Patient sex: M
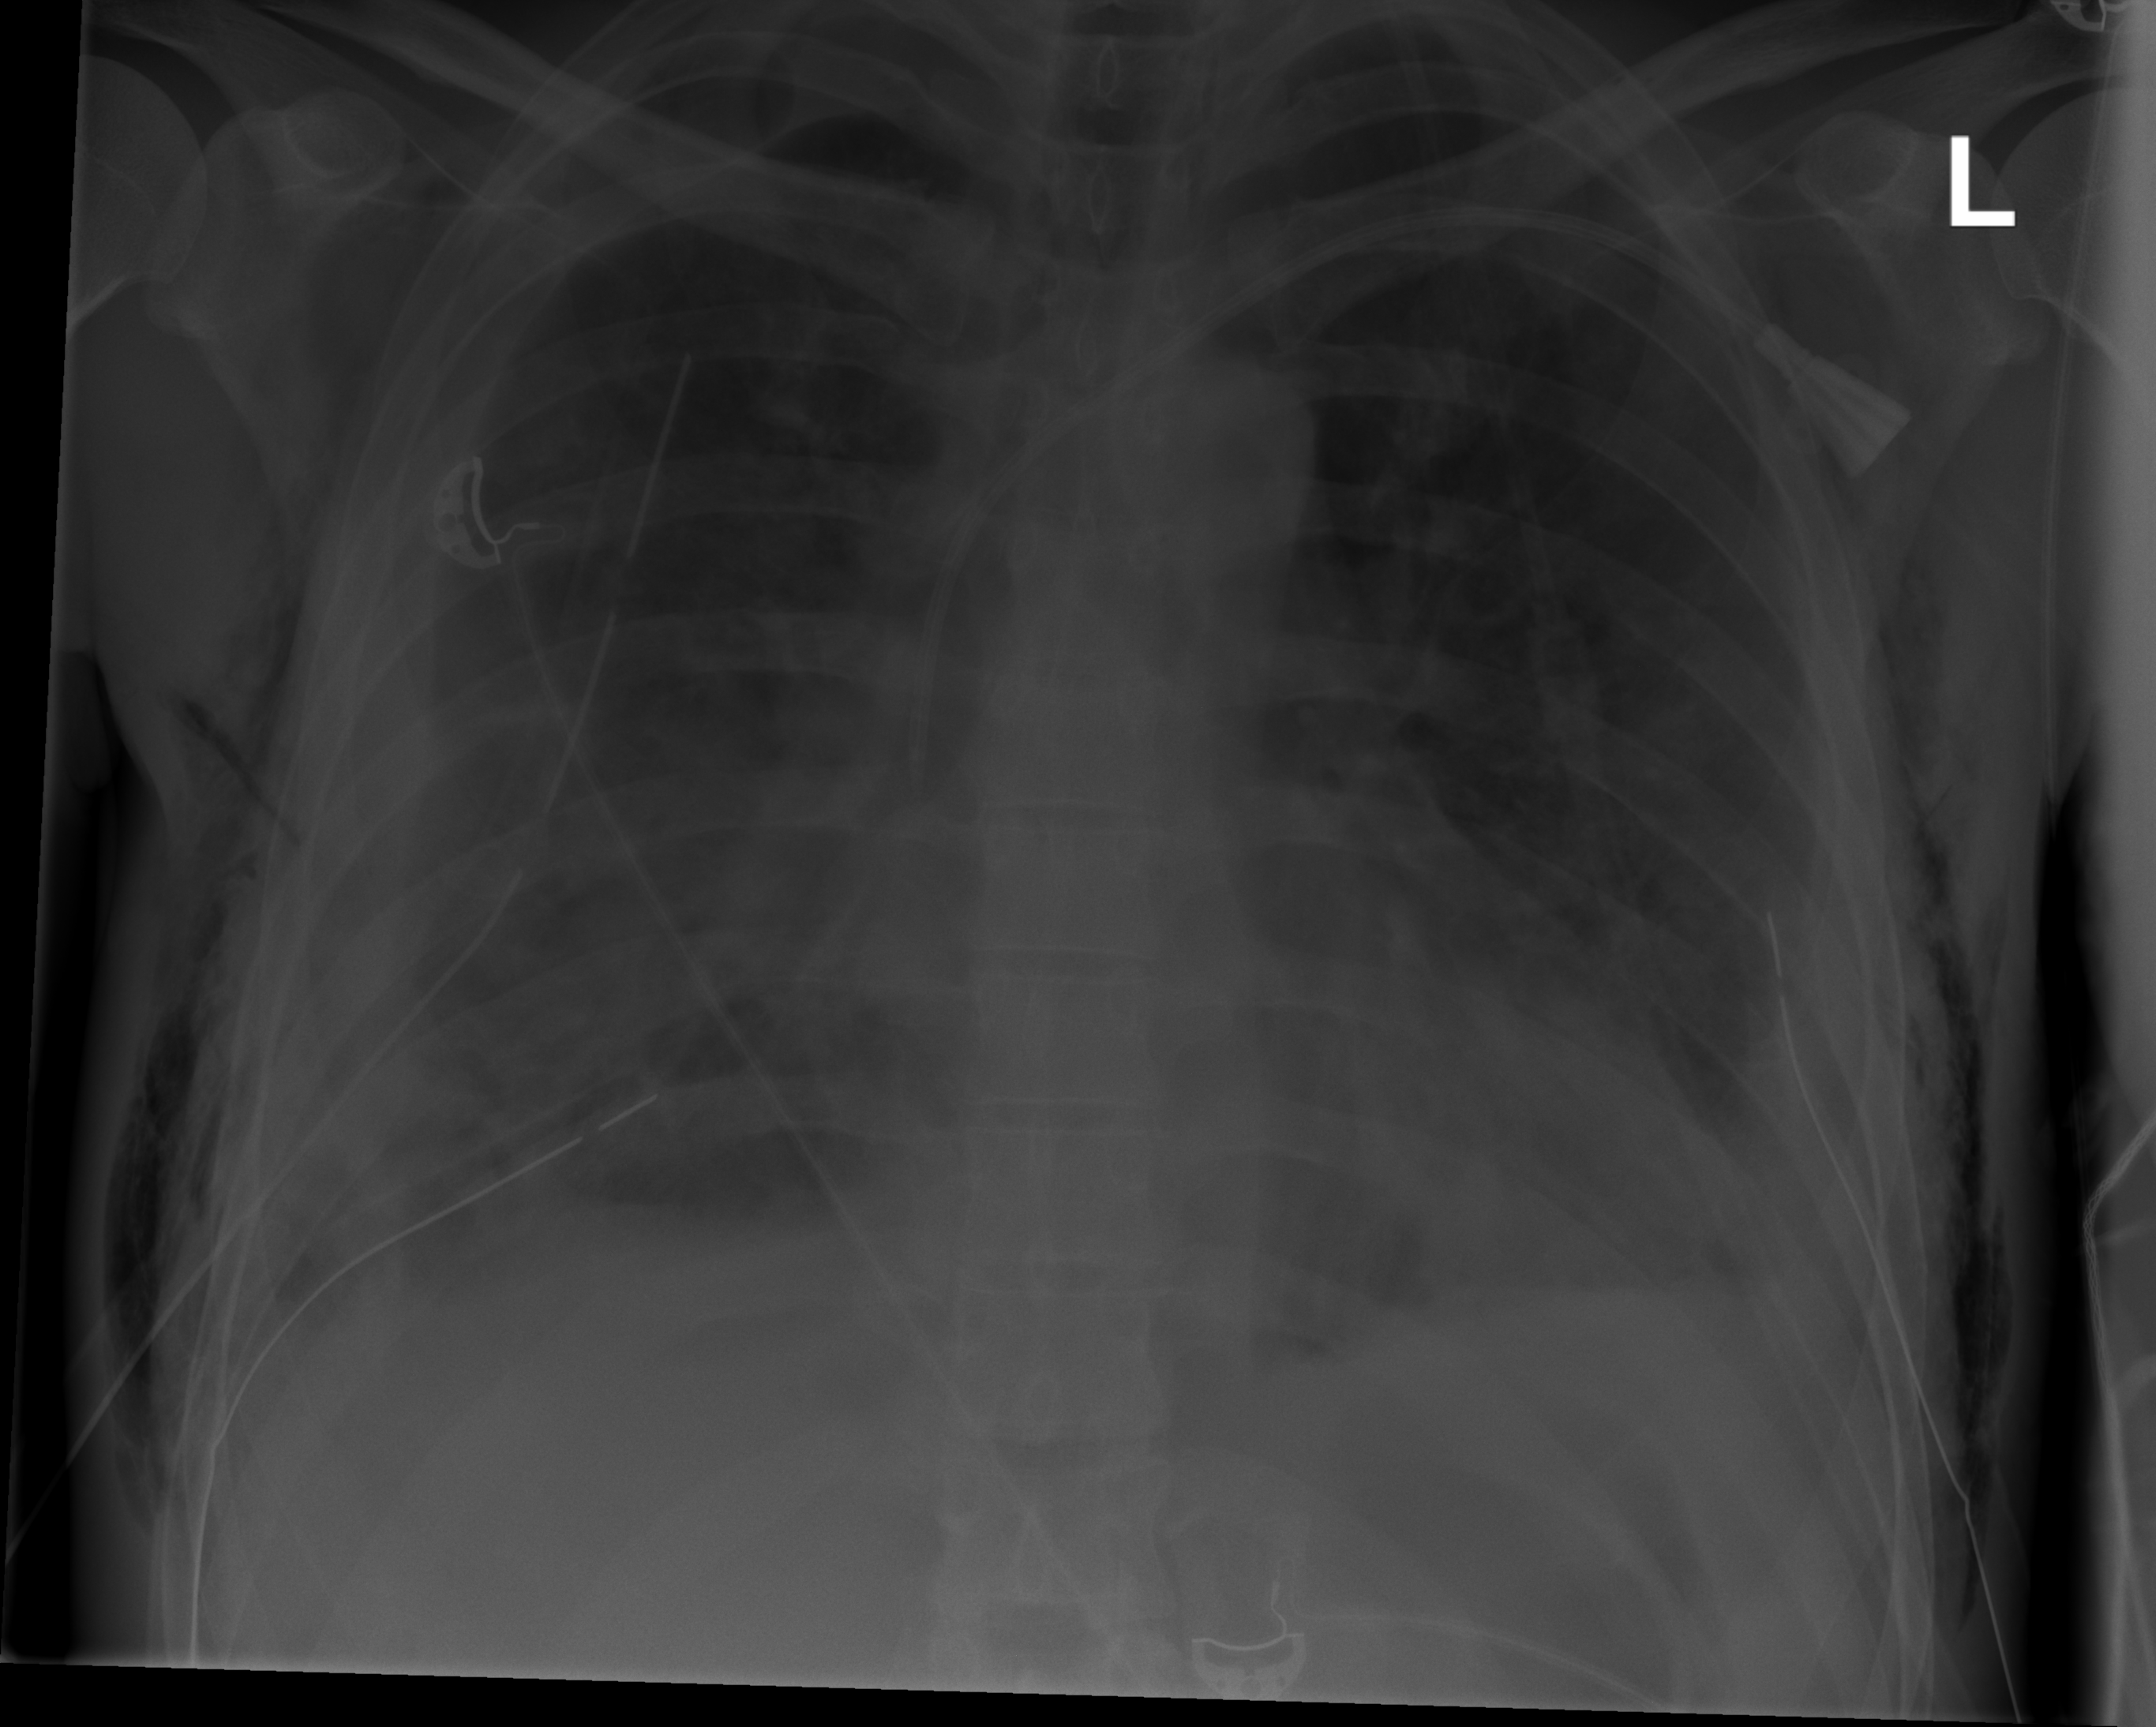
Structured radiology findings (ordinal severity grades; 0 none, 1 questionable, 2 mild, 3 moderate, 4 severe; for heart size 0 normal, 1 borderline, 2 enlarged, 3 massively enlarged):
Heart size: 0
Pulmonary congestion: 2
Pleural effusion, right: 0
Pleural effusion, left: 0
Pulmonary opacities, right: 3
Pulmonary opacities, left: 3
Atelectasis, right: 3
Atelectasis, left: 3